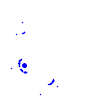
Particle: pion